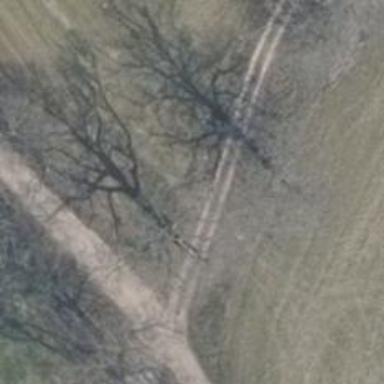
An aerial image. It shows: Deciduous broadleaved tree.